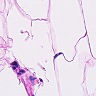
Metastatic tissue present: no